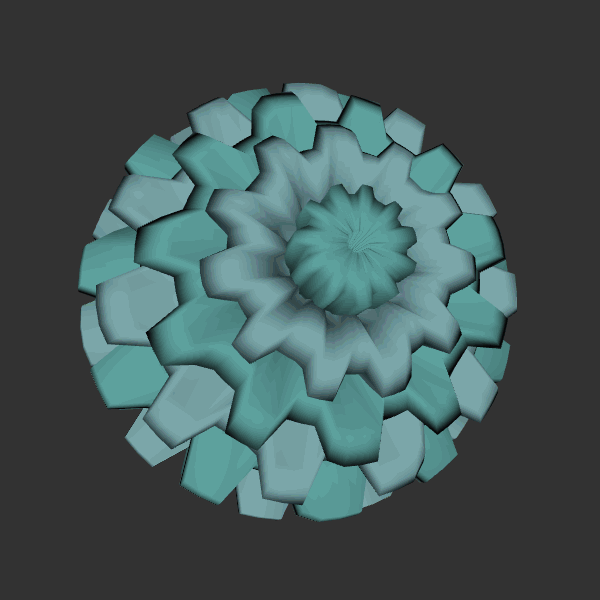
Background: dark